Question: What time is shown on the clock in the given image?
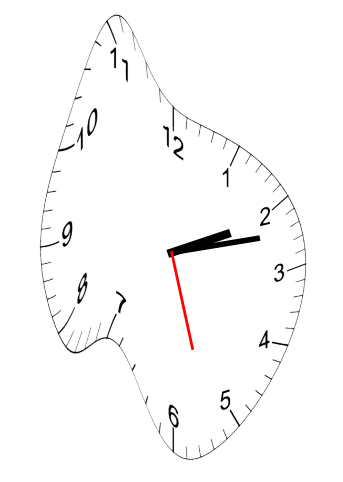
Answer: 02:12:27